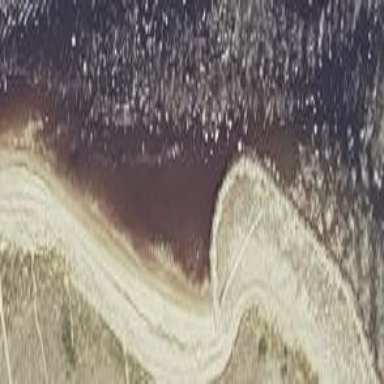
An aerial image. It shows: Sandy beach with natural surface.